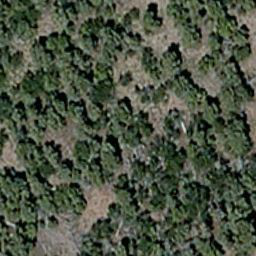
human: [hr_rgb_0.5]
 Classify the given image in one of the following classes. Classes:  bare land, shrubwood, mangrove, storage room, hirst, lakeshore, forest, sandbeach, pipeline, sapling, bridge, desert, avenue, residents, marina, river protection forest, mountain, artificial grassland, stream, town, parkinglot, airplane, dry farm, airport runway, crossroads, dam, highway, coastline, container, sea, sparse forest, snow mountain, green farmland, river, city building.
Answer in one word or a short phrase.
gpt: sparse forest